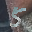
Label: 5